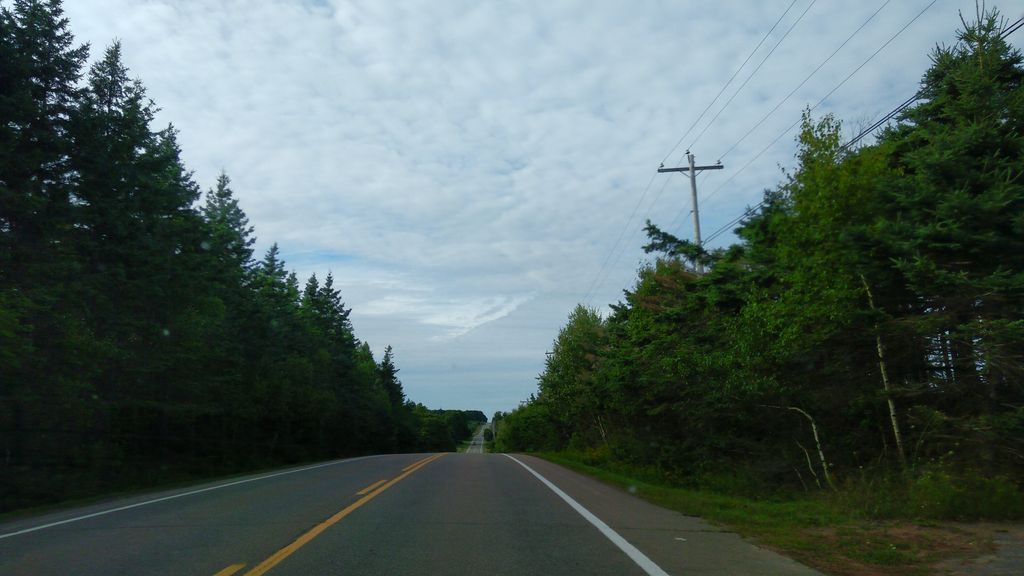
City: charlottetown